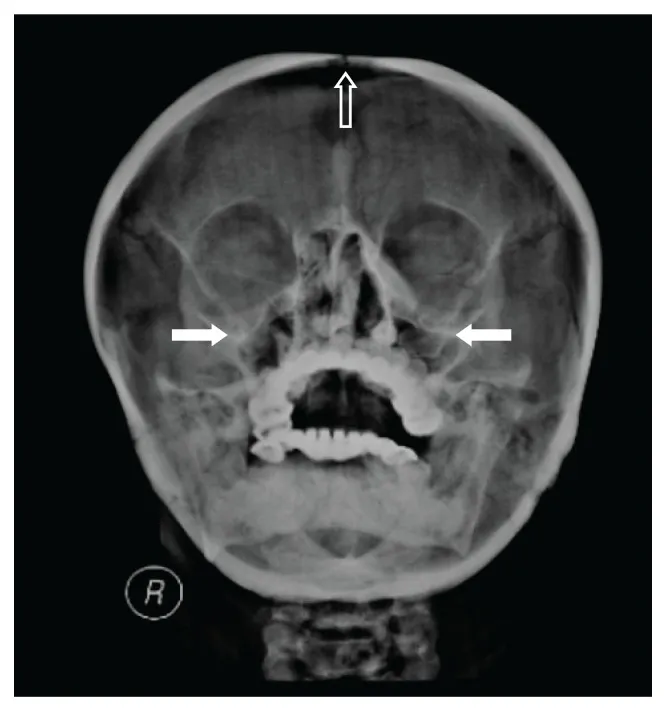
Water's view for paranasal sinuses shows an open metopic suture (hollow arrow), aplastic frontal sinuses, hypoplastic maxillary sinuses (white arrows) and underpneumatised mastoids.
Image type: radiology (ct)